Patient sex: M
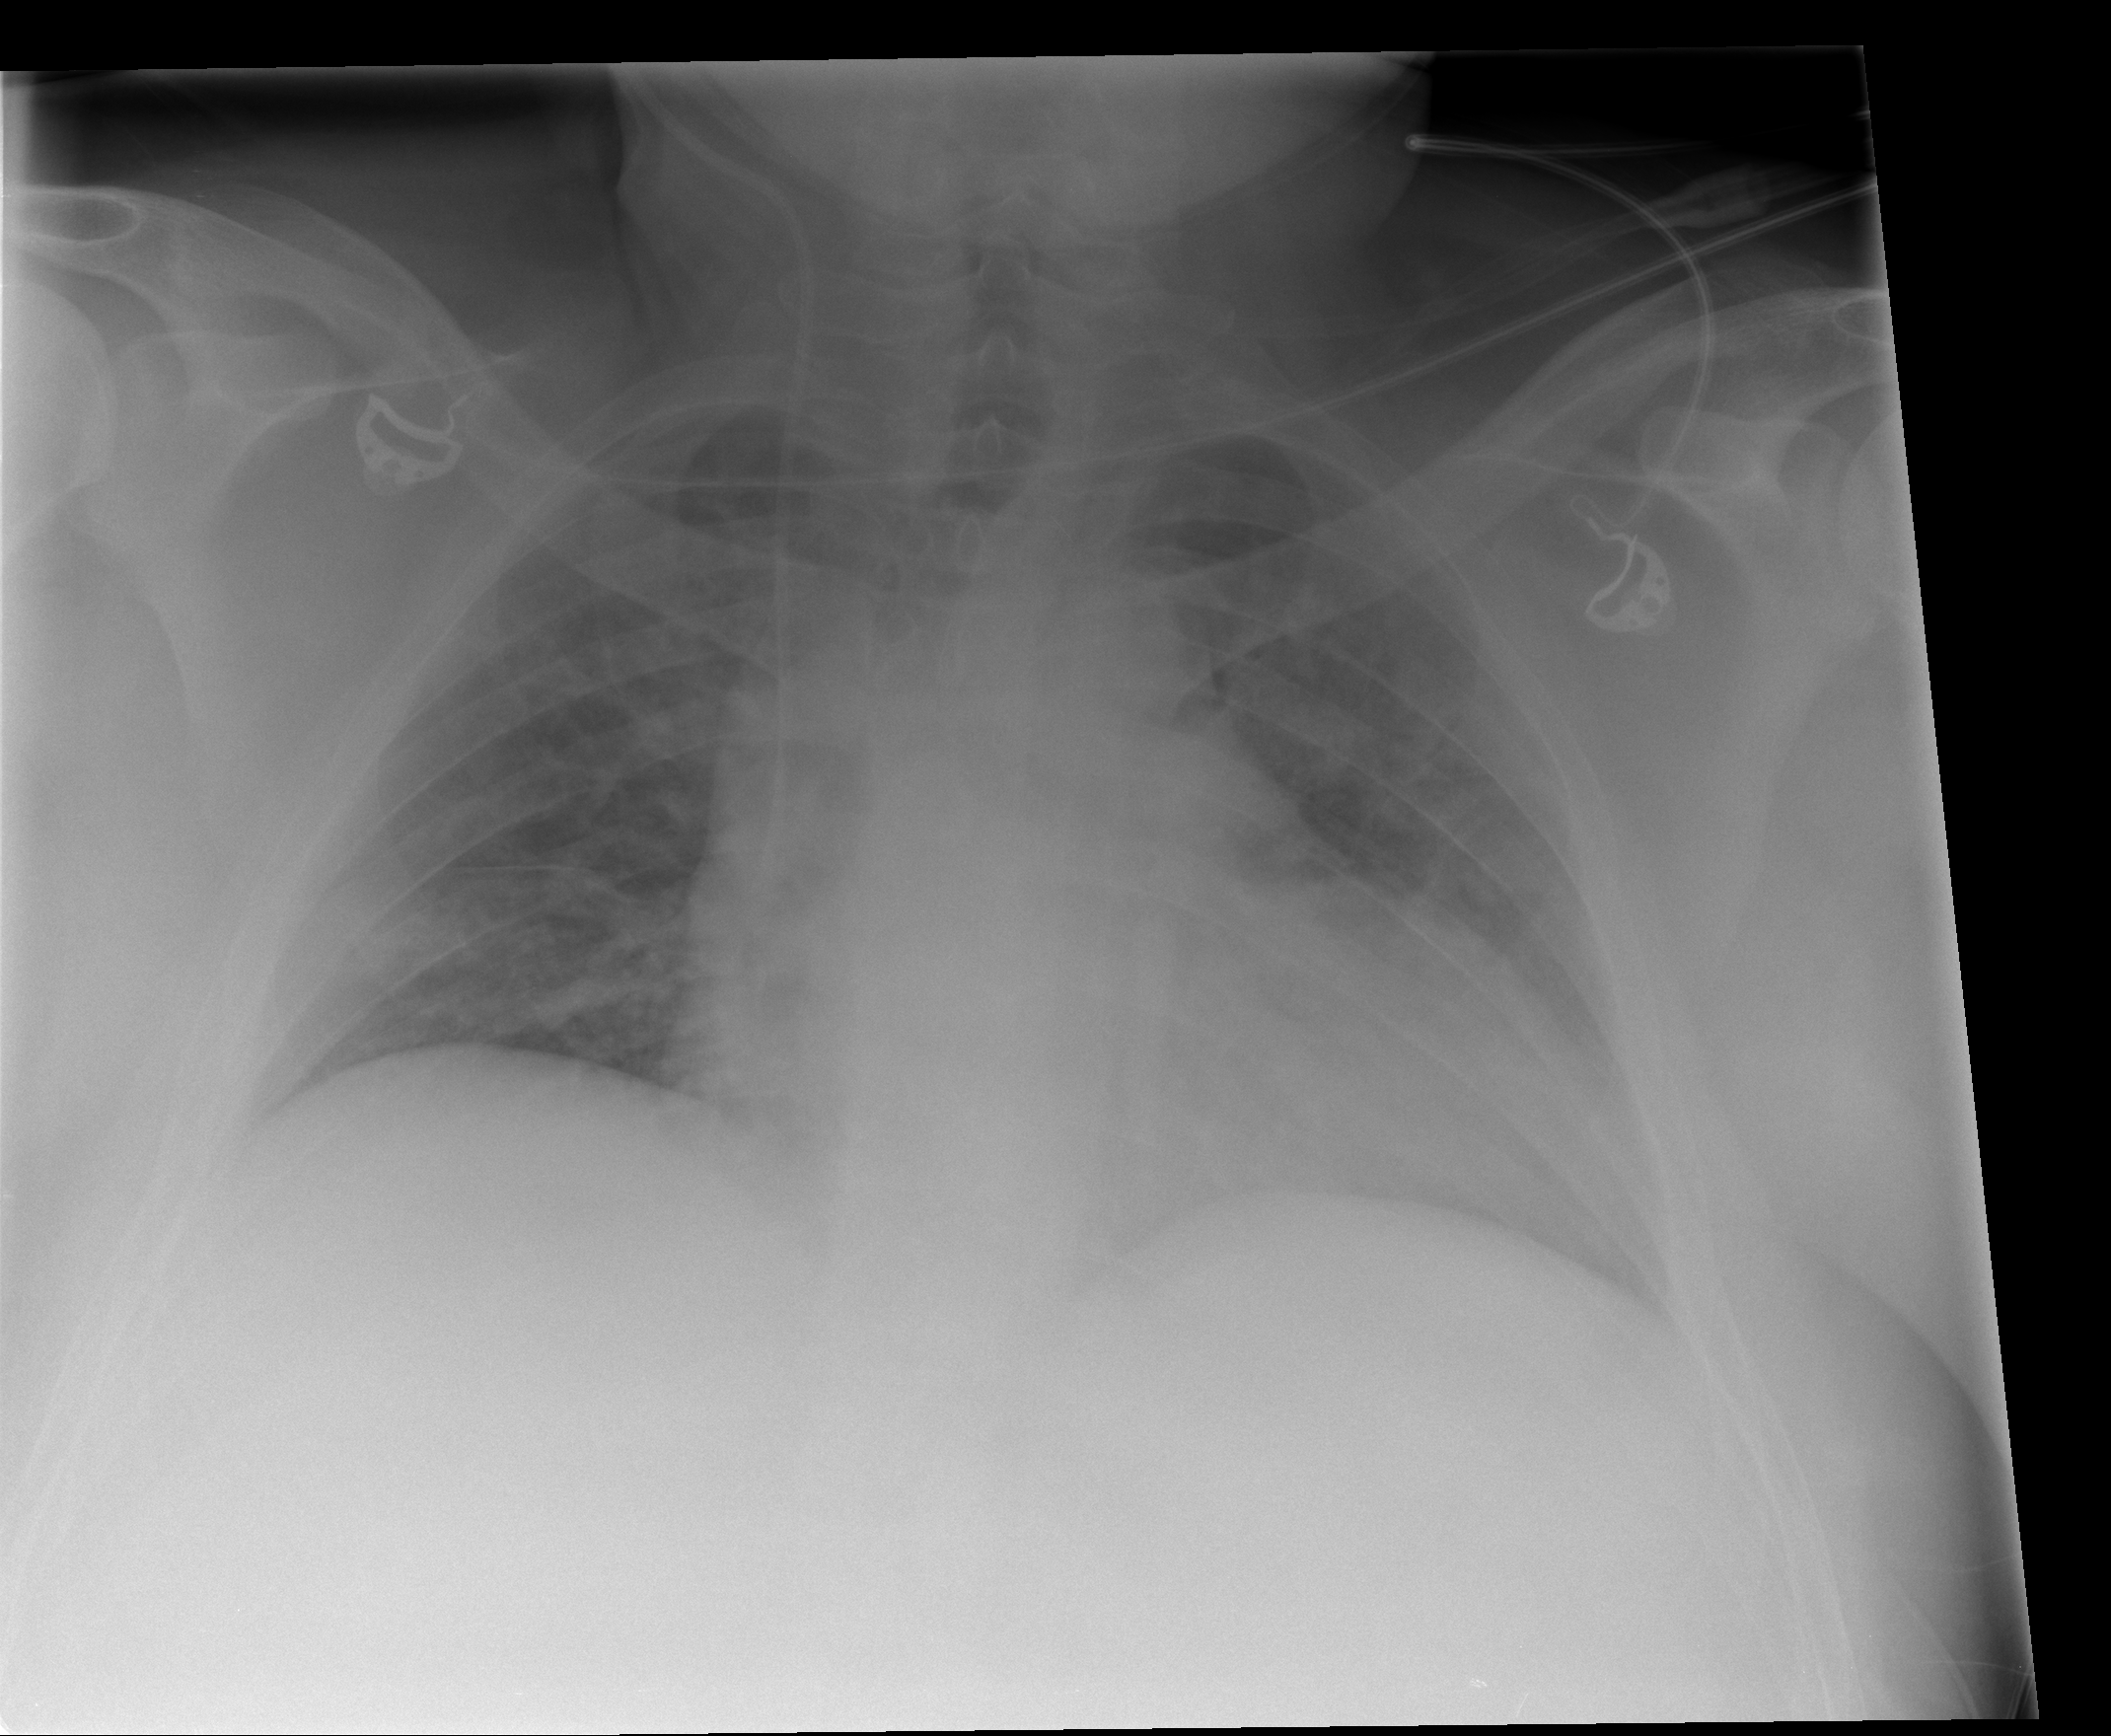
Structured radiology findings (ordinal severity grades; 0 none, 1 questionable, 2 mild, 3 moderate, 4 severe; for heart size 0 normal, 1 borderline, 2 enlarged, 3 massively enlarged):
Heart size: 2
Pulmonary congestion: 2
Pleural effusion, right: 0
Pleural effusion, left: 0
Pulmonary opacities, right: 1
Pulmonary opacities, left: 1
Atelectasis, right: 2
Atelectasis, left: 2